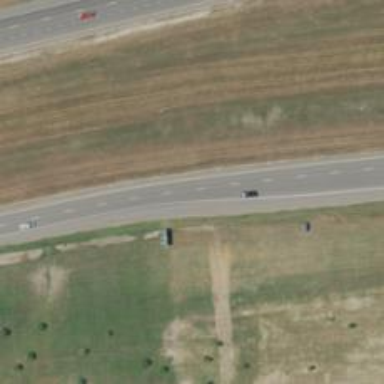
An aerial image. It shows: Asphalt trunk highway which is also expressway.